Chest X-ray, PA view. Patient: 57 years old, sex M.
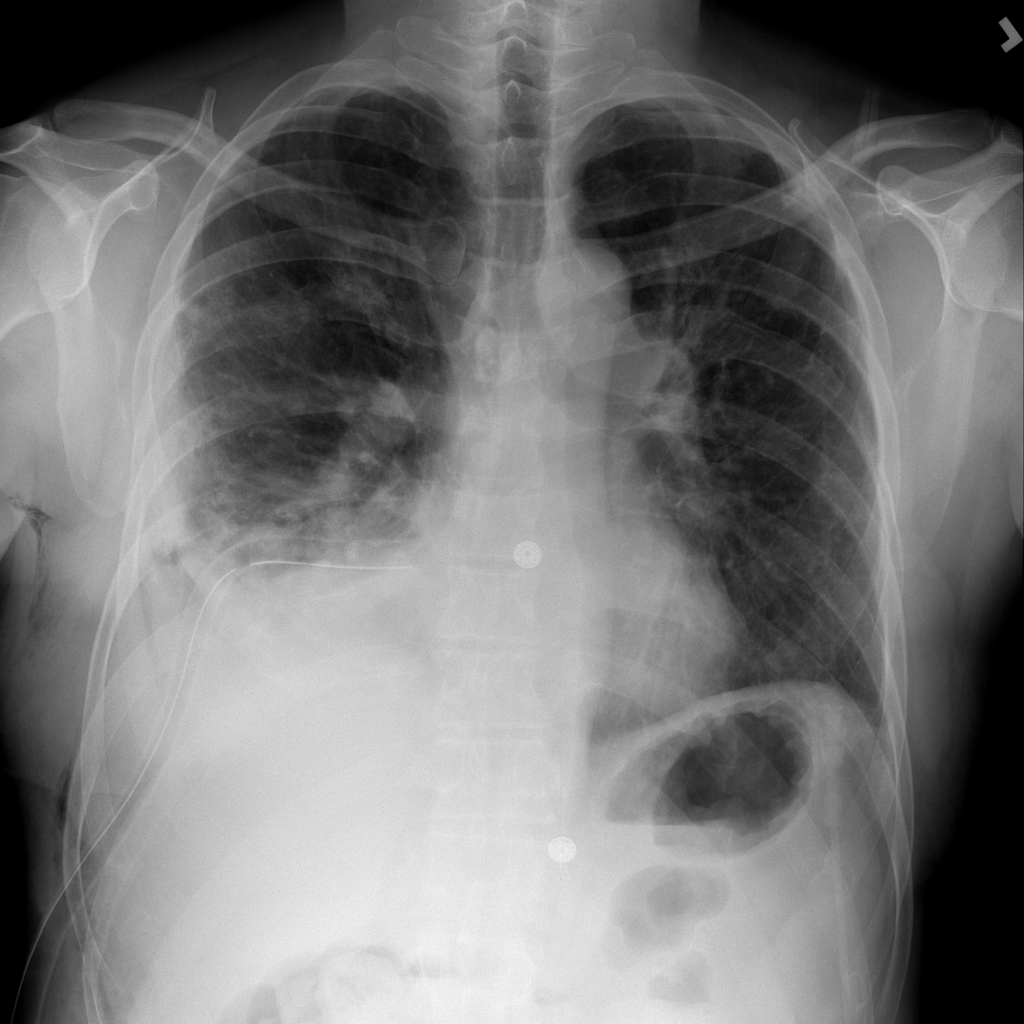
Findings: Infiltration